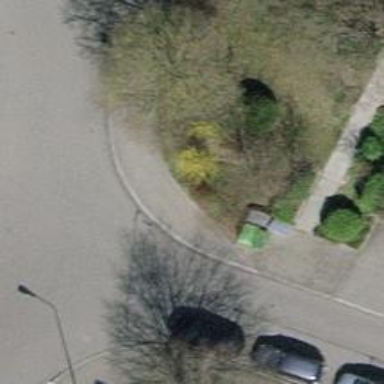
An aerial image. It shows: Single tag "natural: tree."